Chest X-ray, AP view. Patient: 42 years old, sex F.
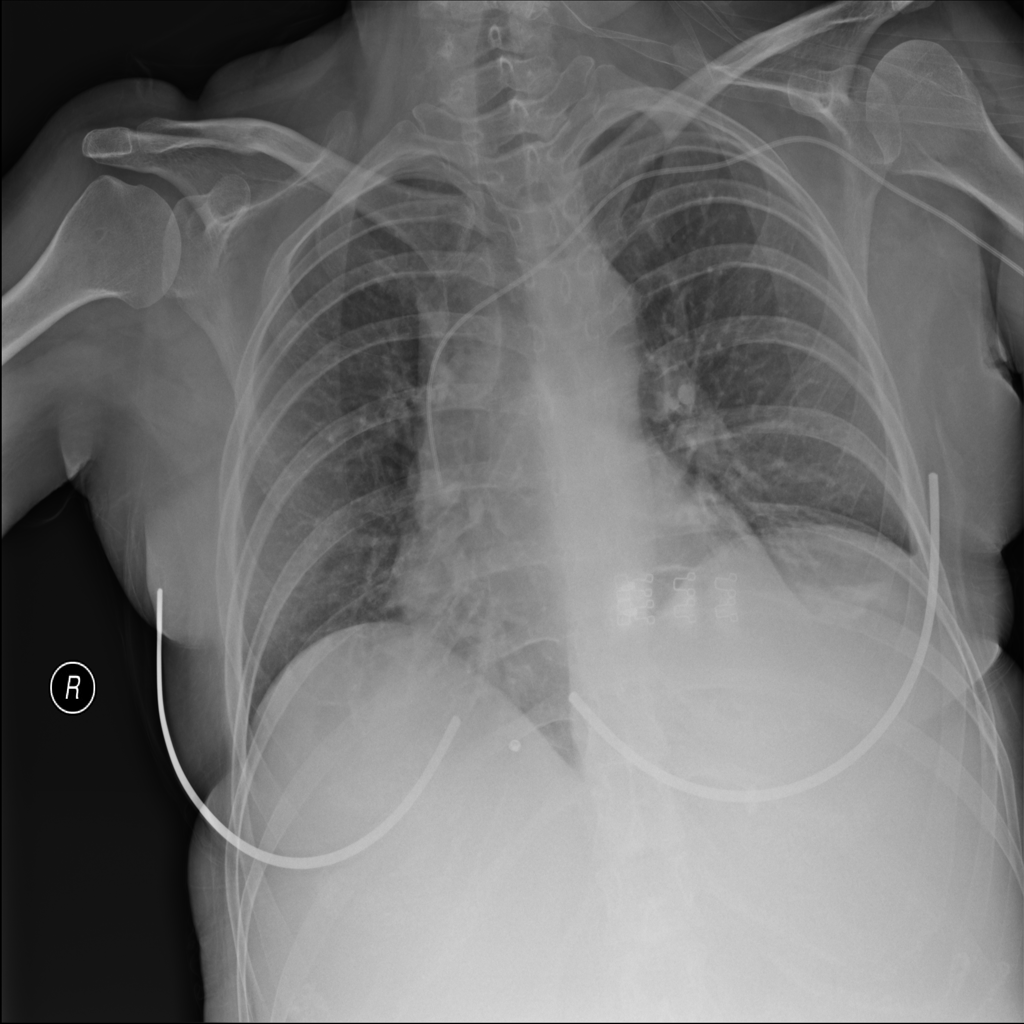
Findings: Atelectasis